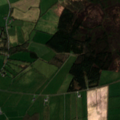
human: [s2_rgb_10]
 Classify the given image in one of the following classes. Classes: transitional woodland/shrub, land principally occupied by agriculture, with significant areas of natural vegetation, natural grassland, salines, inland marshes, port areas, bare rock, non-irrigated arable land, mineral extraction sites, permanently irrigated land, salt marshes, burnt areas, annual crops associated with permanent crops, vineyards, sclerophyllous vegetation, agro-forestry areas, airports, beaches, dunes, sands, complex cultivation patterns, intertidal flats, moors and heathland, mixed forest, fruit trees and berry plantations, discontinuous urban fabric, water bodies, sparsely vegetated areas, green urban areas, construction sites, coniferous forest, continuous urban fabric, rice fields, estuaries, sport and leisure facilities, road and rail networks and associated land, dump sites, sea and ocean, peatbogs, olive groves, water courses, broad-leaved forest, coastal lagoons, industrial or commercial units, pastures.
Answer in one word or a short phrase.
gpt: pastures, coniferous forest